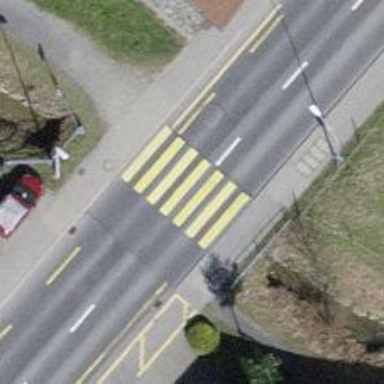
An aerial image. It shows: Uncontrolled zebra crossing with notable zebra markings.